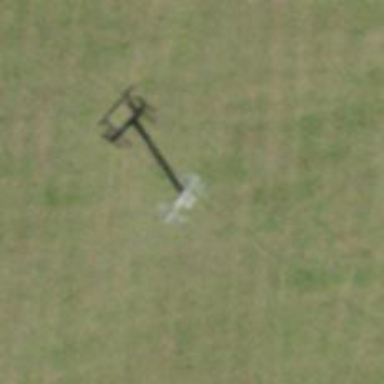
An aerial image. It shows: Pylon for aerialway.